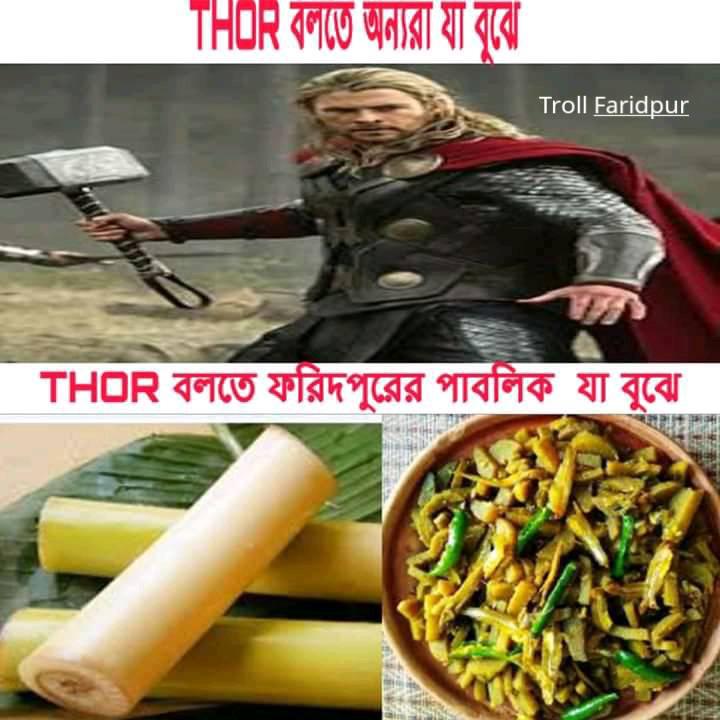
Caption: THOR  বলতে অন্যরা যা বুঝে    THOR  বলতে ফরিদপুরের পাবলিক যা বুঝে
Label: non-hate